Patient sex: M
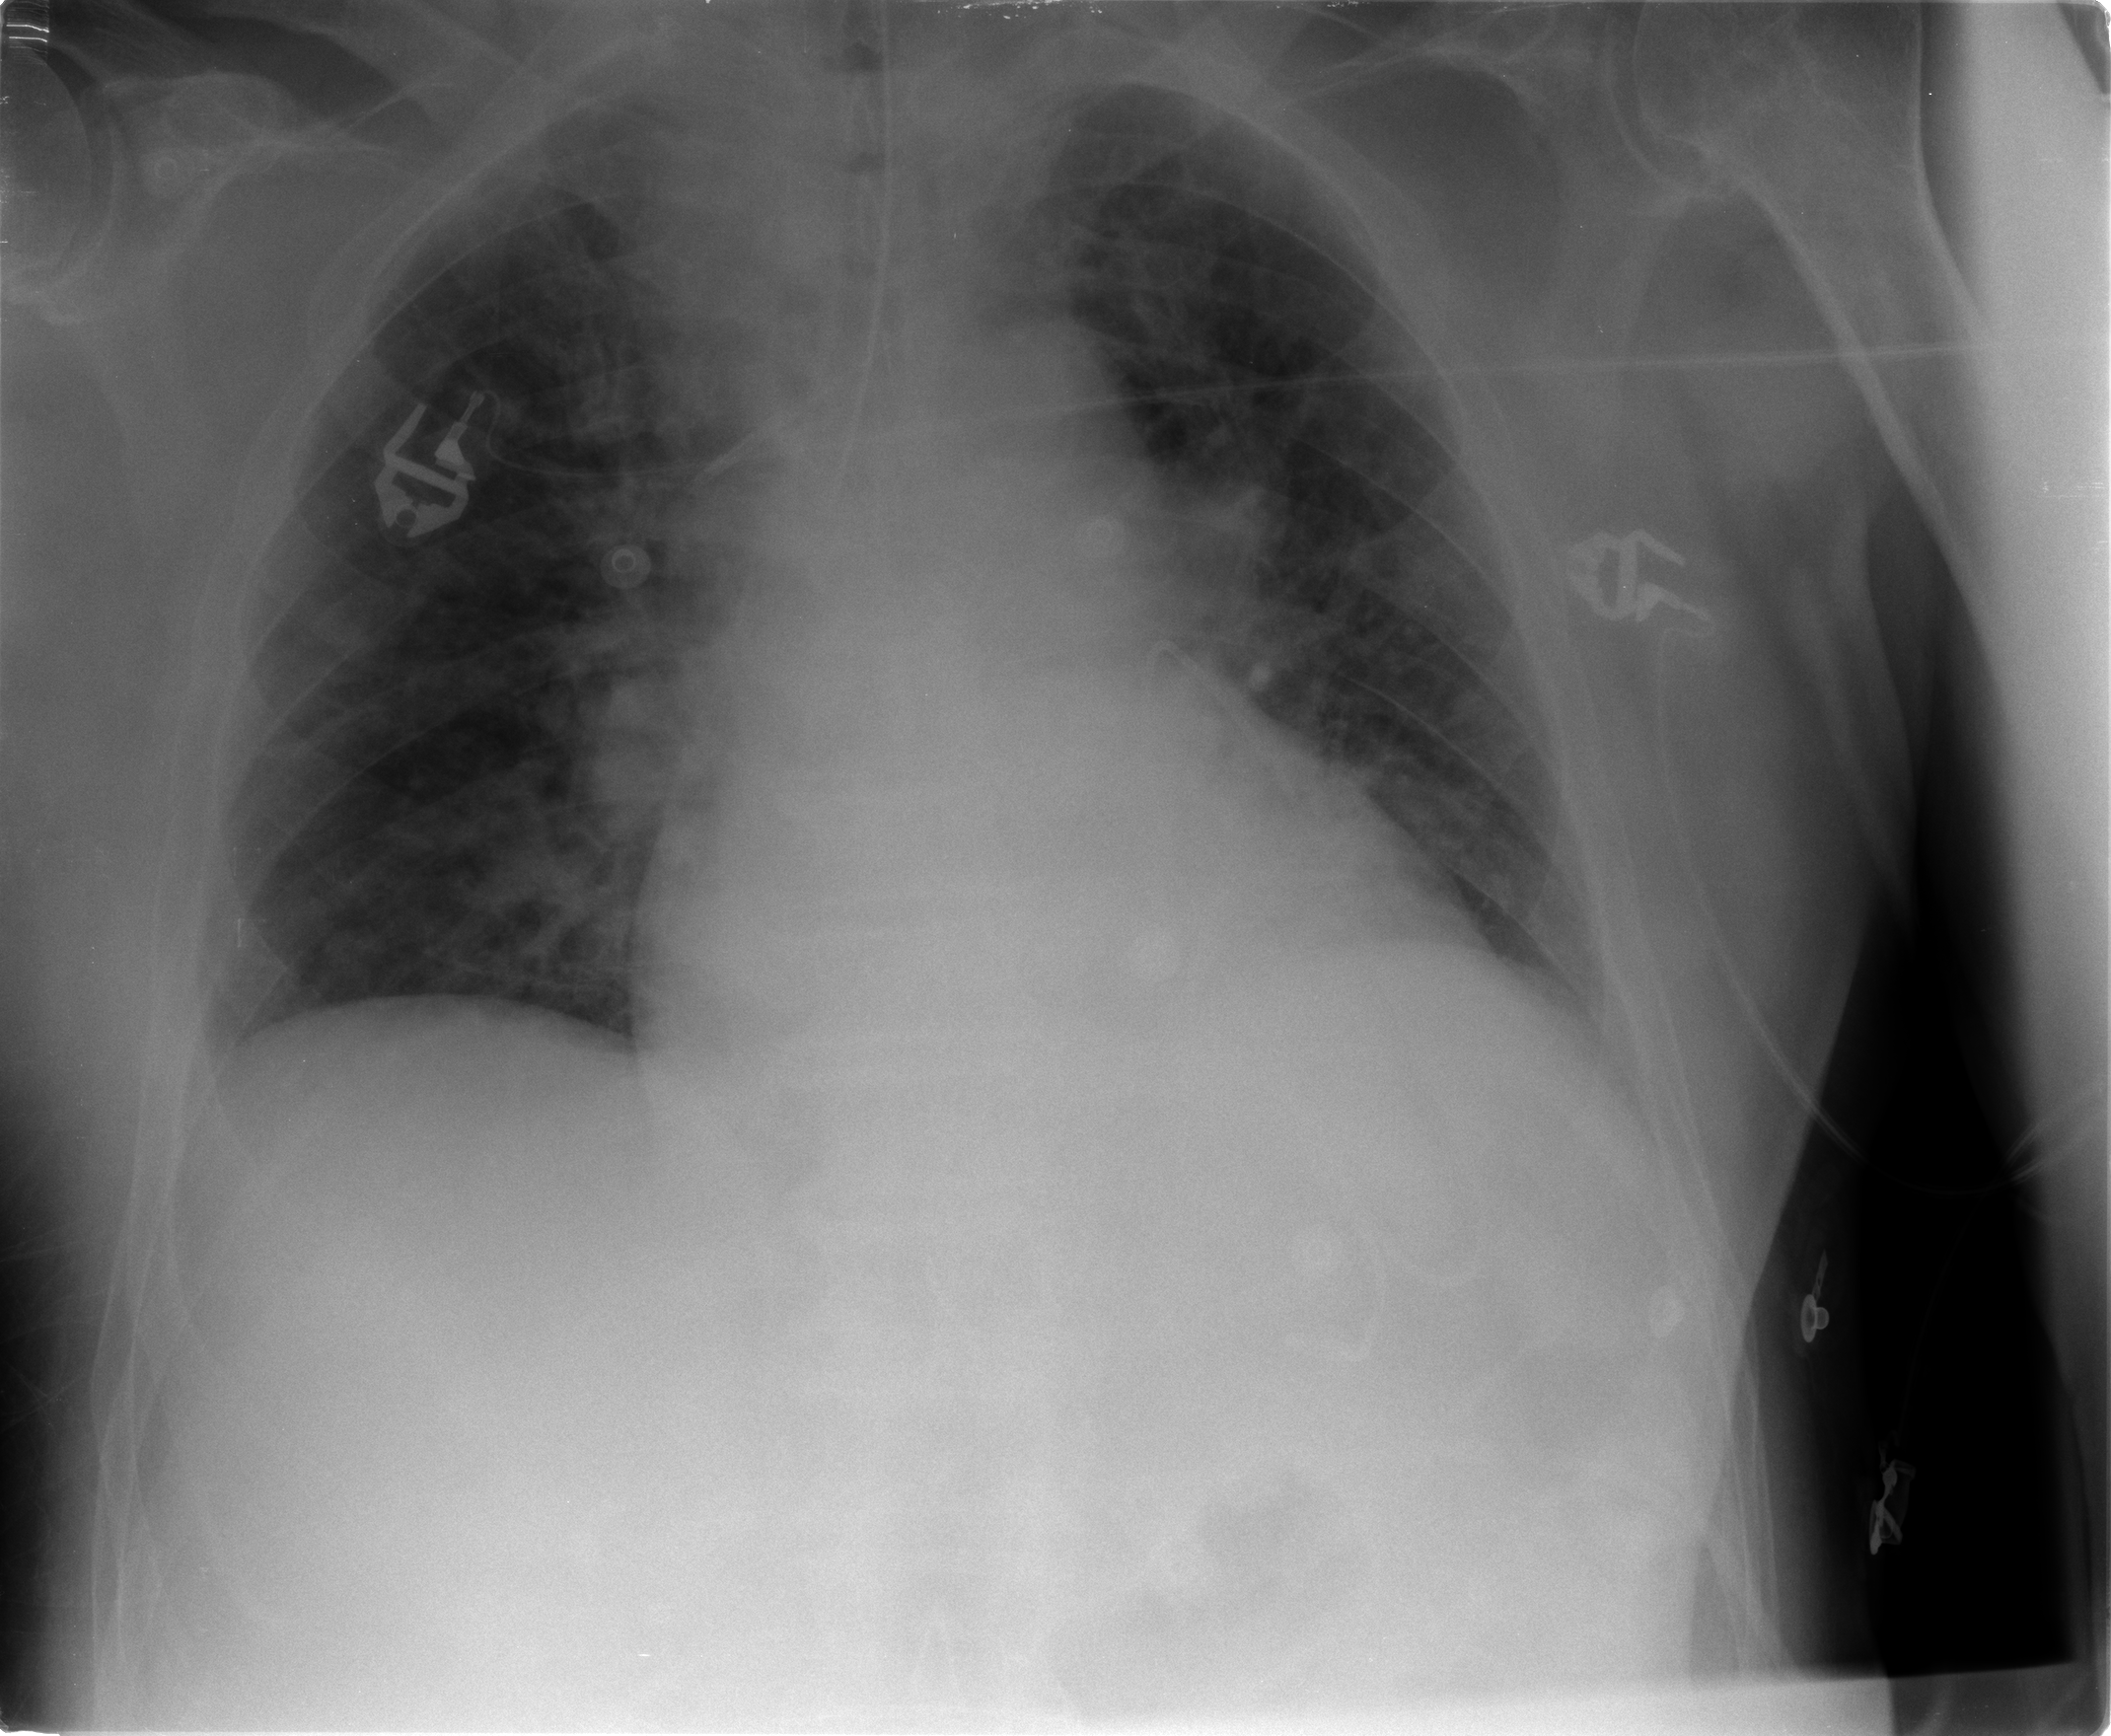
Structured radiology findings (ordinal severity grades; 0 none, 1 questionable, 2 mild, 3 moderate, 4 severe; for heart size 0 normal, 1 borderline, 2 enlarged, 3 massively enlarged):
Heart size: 2
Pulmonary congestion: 3
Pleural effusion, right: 0
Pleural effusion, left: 0
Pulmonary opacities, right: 0
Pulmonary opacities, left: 0
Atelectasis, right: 2
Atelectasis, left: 2